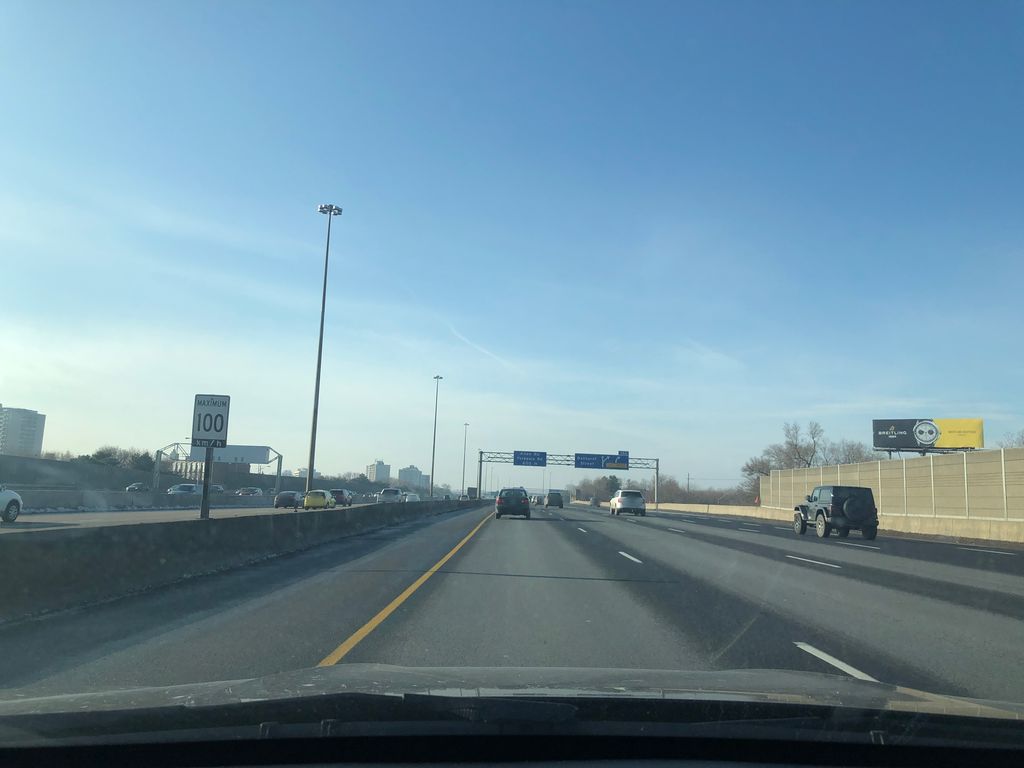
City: toronto